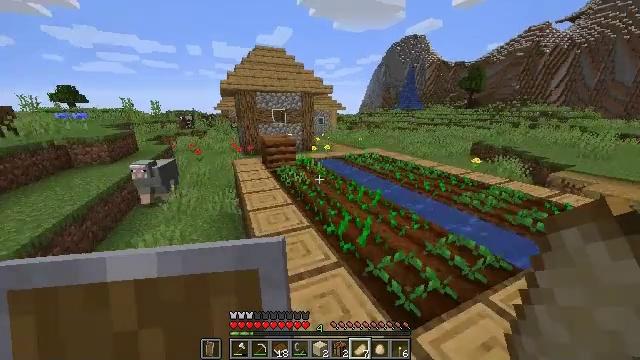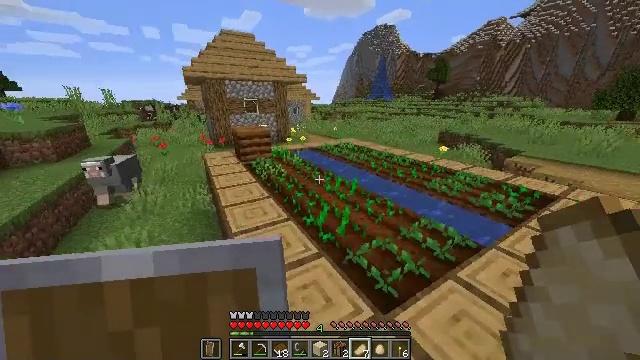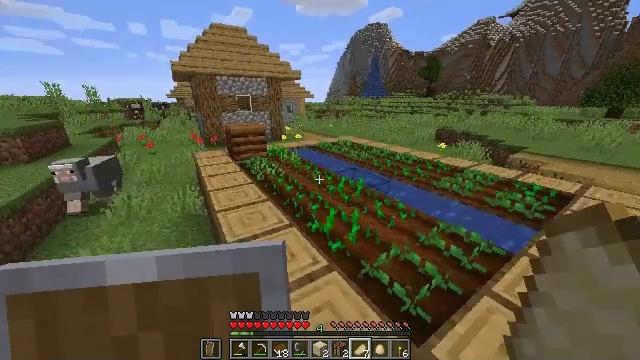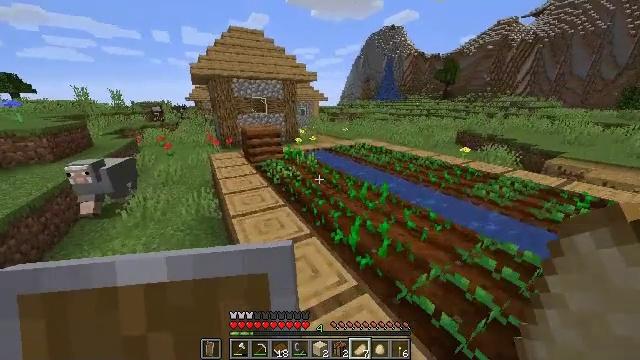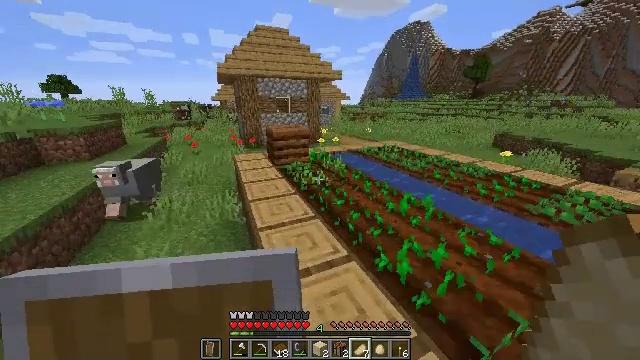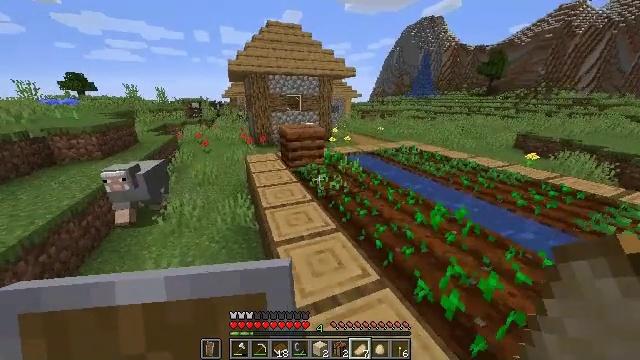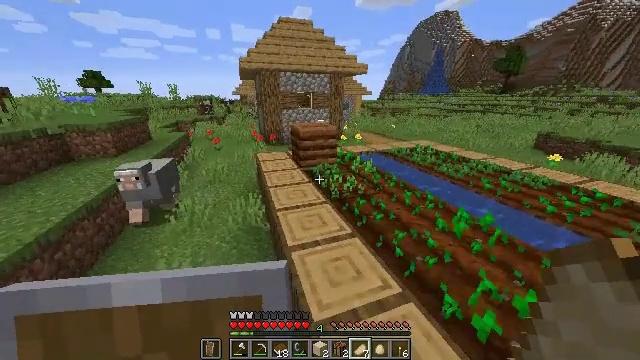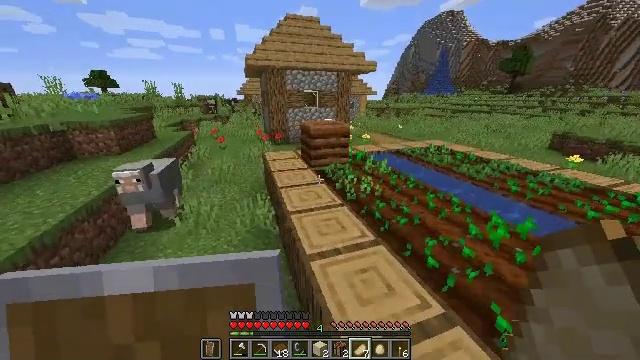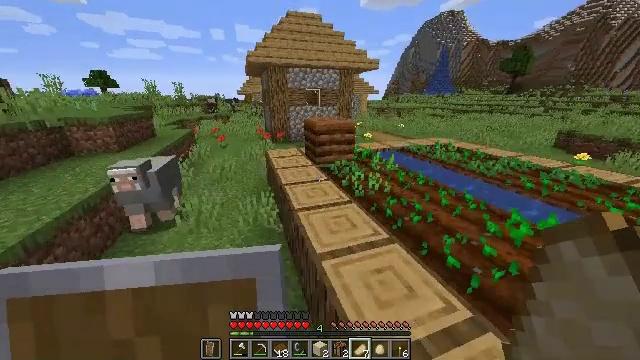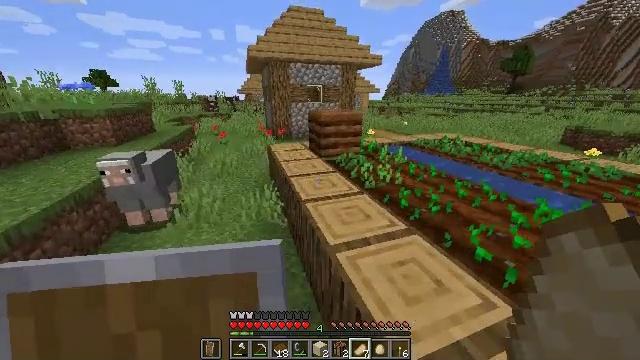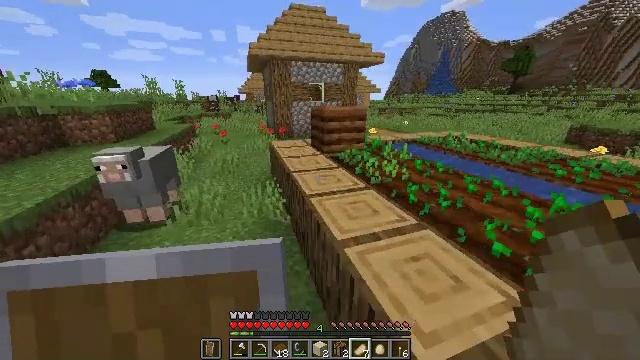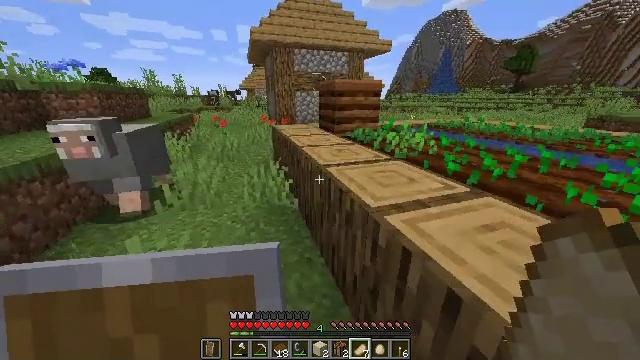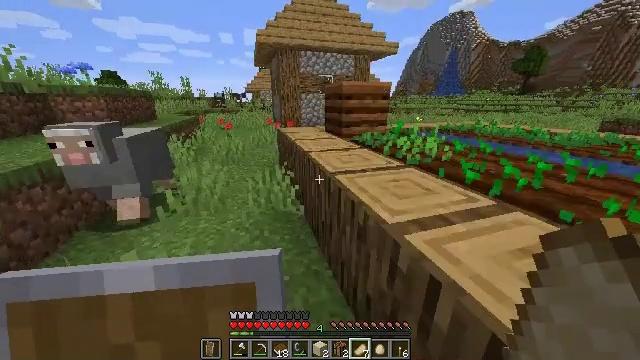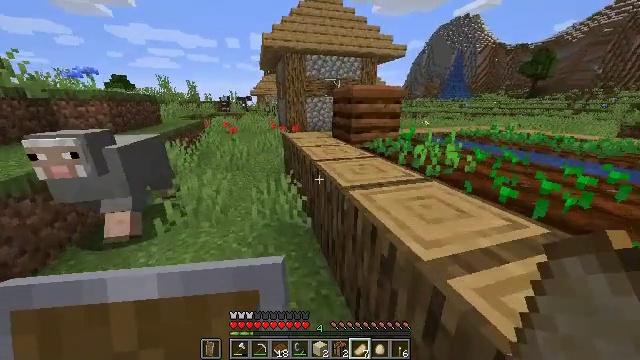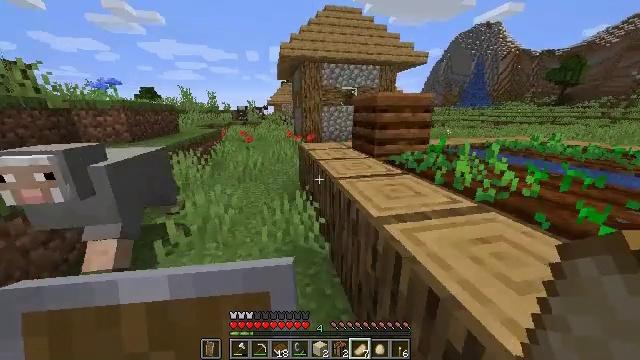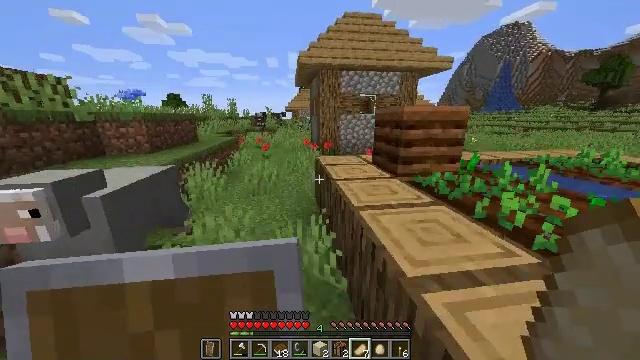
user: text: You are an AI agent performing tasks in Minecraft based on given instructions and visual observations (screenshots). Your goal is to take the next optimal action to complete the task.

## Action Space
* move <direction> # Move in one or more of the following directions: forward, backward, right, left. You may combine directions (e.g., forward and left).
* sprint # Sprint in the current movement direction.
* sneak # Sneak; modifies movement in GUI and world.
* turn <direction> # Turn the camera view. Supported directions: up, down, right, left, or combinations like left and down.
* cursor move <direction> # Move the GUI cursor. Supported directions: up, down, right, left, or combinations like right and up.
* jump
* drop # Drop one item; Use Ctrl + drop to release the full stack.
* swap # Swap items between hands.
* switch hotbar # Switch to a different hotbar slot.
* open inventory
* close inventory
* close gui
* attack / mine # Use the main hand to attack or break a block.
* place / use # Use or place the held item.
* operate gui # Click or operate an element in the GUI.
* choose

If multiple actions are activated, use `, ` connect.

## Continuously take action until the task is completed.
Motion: motion action
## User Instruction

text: Harvest beetroots from the farm.
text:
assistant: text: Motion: move forward, sprint, turn right and down
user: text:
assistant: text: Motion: move forward, sprint, turn right
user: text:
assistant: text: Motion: move forward and move left, sprint, turn left
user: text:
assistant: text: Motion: move forward and move left, sprint, turn left
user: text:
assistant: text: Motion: move forward and move left, sprint, turn left
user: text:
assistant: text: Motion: move forward and move left, sprint, turn left
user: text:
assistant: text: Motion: move forward and move left, sprint
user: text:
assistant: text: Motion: move forward and move left, sprint
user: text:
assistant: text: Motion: move forward, sprint
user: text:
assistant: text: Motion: move forward, sprint
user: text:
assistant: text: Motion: move forward, sprint
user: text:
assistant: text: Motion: move forward, sprint, turn left
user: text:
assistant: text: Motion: move forward, sprint, turn left
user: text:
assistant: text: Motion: move forward, sprint, turn left and up
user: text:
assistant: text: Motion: move forward, sprint, turn left, jump
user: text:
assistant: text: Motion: move forward, sprint, jump
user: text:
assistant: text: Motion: move forward, sprint, jump
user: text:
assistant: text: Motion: move forward, sprint, jump
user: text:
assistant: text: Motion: move forward, sprint, jump
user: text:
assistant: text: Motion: move forward, sprint, jump
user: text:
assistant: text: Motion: move forward, sprint, jump
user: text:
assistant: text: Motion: move forward, sprint, jump
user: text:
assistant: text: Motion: move forward, sprint, turn left and down, jump
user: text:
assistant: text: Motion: move forward, sprint, turn left and down, jump
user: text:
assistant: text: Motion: move forward, sprint, jump
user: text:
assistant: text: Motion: move forward, sprint, jump
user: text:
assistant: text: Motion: move forward, sprint, jump
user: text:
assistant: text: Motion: move forward, sprint, jump
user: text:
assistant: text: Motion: move forward, sprint, jump
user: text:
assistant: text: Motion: move forward, sprint, jump